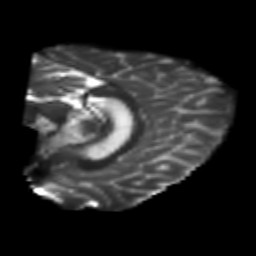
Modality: T2w
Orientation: sagittal
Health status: healthy
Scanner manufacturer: philips
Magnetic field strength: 3 T
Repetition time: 6.964 s
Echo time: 0.092 s